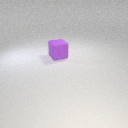
large purple rubber cube